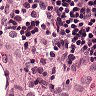
Metastatic tissue present: no